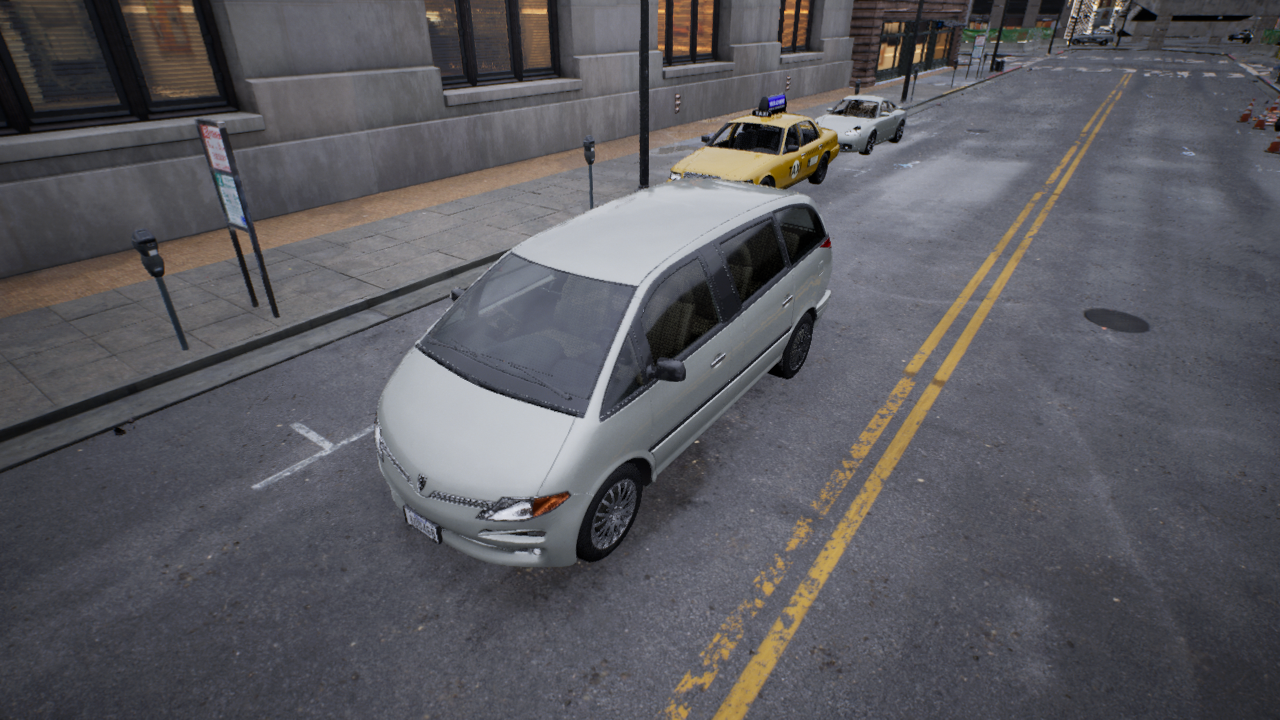
Venue: downtown
Lighting: clear day
Vehicle rig: minivan